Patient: sex F, age 39
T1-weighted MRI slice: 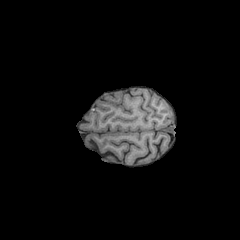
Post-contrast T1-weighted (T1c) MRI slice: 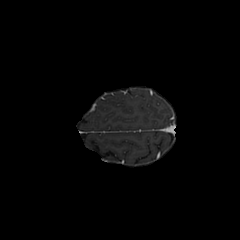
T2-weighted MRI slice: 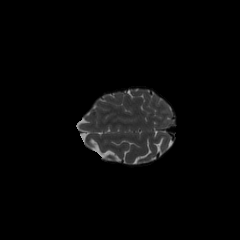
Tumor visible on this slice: no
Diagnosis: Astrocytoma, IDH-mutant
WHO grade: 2